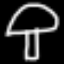
Label: mushroom